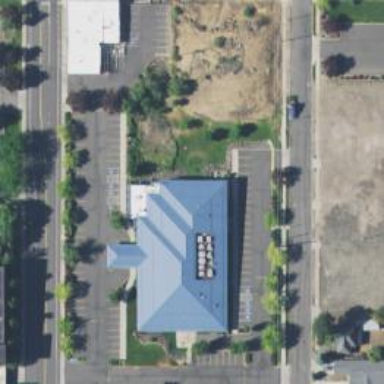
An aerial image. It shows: Commercial building with blue roof.